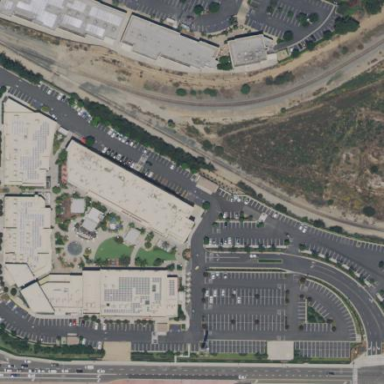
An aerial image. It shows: Retail building which is mall.